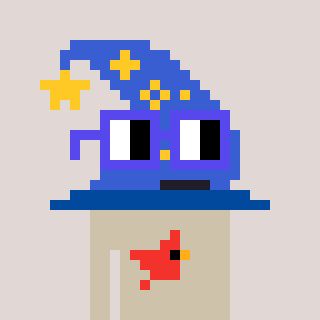
a pixel art character with square blue glasses, a wizard hat-shaped head and a bege-colored body on a warm background